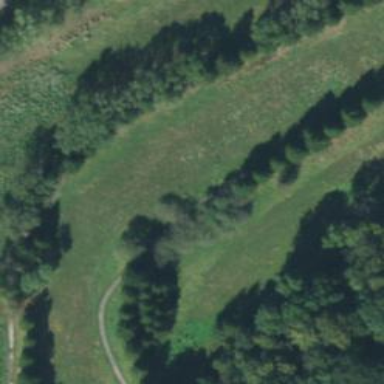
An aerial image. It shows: Golf fairway surrounded by grass.